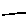
Label: line